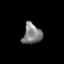
Tissue: prostate
Cell type: T cells
Senescence score: 0.7741
Nuclear area (px): 376
Mean DAPI intensity: 128.38